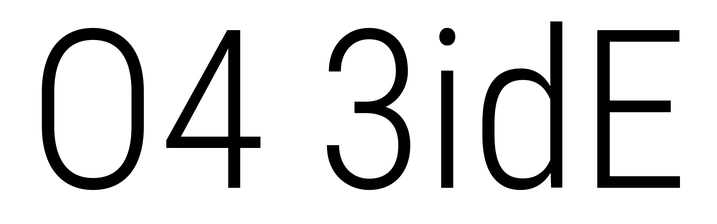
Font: Roboto_Condensed_Light